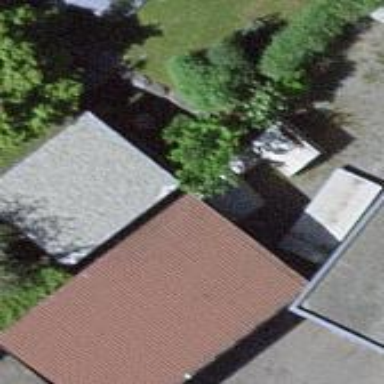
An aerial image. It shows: View of roof of building.